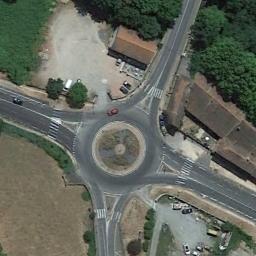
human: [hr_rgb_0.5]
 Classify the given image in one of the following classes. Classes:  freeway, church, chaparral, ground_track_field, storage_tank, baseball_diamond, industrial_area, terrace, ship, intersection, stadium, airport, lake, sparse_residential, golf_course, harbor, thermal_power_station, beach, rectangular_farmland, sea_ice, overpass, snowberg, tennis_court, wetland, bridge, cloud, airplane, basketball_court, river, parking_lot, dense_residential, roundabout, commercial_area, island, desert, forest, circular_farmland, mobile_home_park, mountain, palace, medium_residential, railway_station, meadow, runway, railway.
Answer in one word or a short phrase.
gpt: roundabout